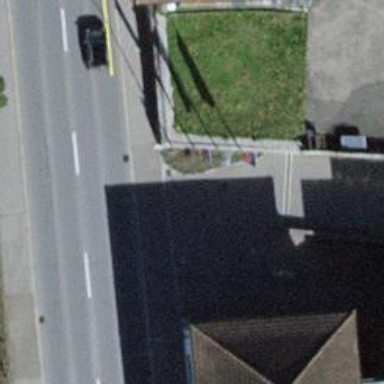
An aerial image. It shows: Flagpole structure.